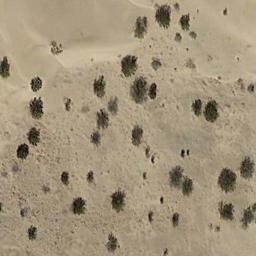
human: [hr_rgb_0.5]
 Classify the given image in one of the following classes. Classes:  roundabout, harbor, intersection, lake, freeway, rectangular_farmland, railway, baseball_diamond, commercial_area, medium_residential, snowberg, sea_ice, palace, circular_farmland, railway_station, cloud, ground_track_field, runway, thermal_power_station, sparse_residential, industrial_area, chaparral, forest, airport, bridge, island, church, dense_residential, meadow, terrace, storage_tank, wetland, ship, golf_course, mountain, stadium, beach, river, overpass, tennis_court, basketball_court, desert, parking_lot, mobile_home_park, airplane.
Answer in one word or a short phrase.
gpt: chaparral